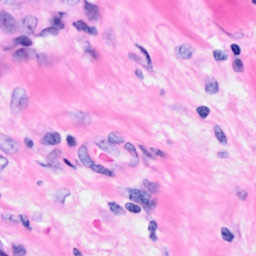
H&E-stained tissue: Breast